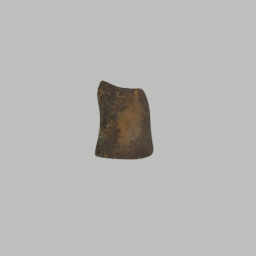
Label: nature